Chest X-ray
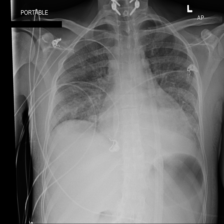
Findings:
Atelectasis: negative
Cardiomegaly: negative
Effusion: negative
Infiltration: negative
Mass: negative
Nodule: negative
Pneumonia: negative
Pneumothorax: negative
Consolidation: positive
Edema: negative
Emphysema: negative
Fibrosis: negative
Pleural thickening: negative
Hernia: negative